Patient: sex M, age 17
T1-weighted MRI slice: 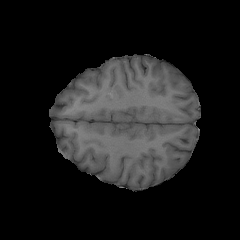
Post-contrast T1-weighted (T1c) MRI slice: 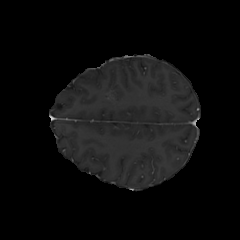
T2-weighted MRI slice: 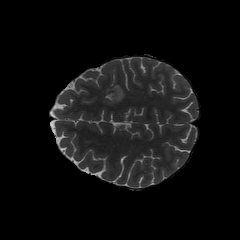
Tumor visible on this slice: yes
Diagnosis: Astrocytoma, IDH-mutant
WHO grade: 4